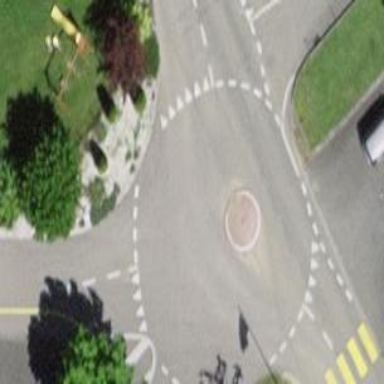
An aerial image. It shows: Residential road with paved surface leading to roundabout.